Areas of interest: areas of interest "China Gas Su Meng Road CNG Station"
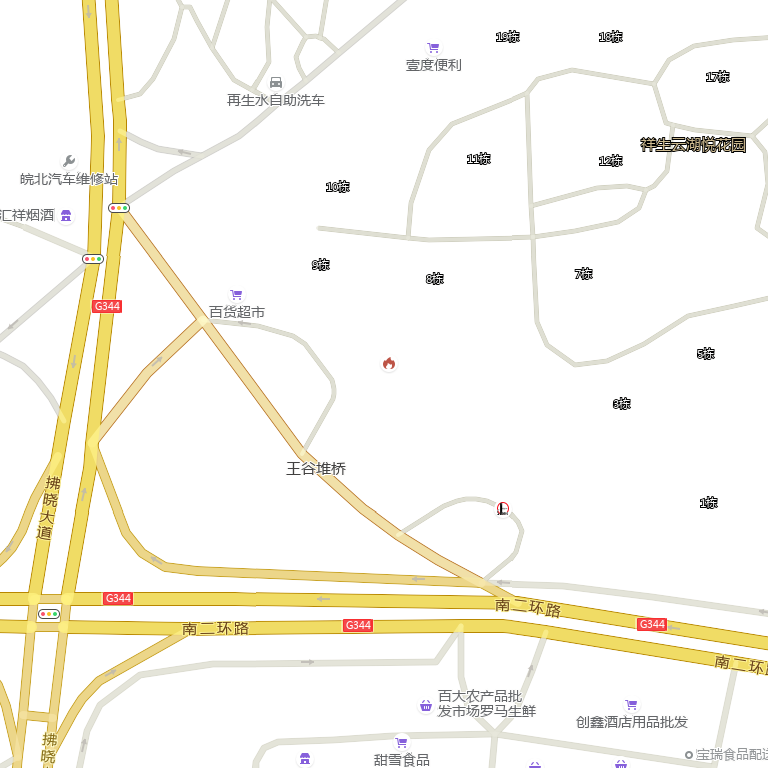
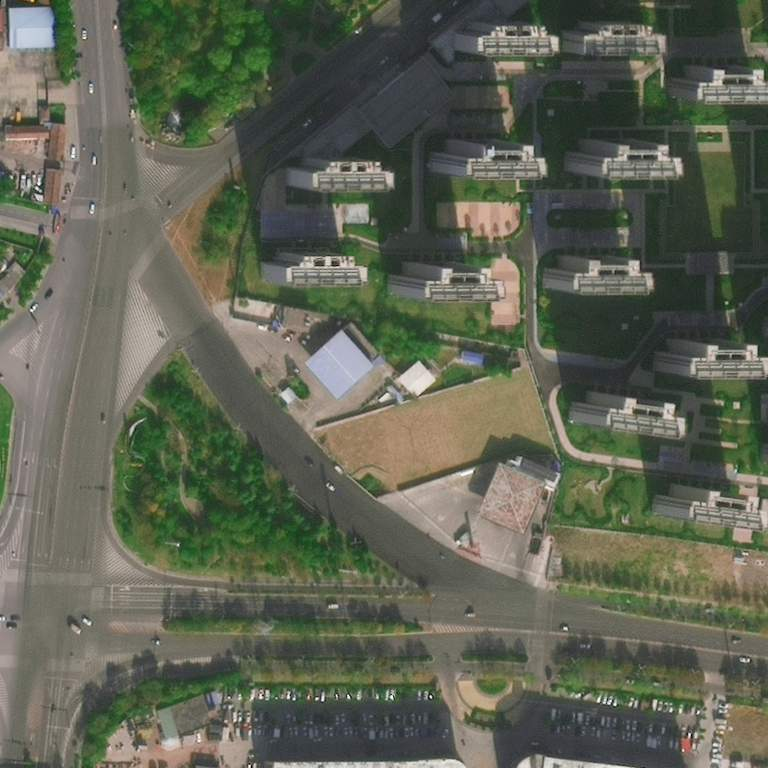